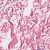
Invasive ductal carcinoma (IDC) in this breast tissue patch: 0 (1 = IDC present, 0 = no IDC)